Field crop: maize
Growth stage: 2
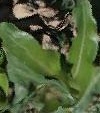
Species: maize